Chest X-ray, AP view. Patient: 37 years old, sex M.
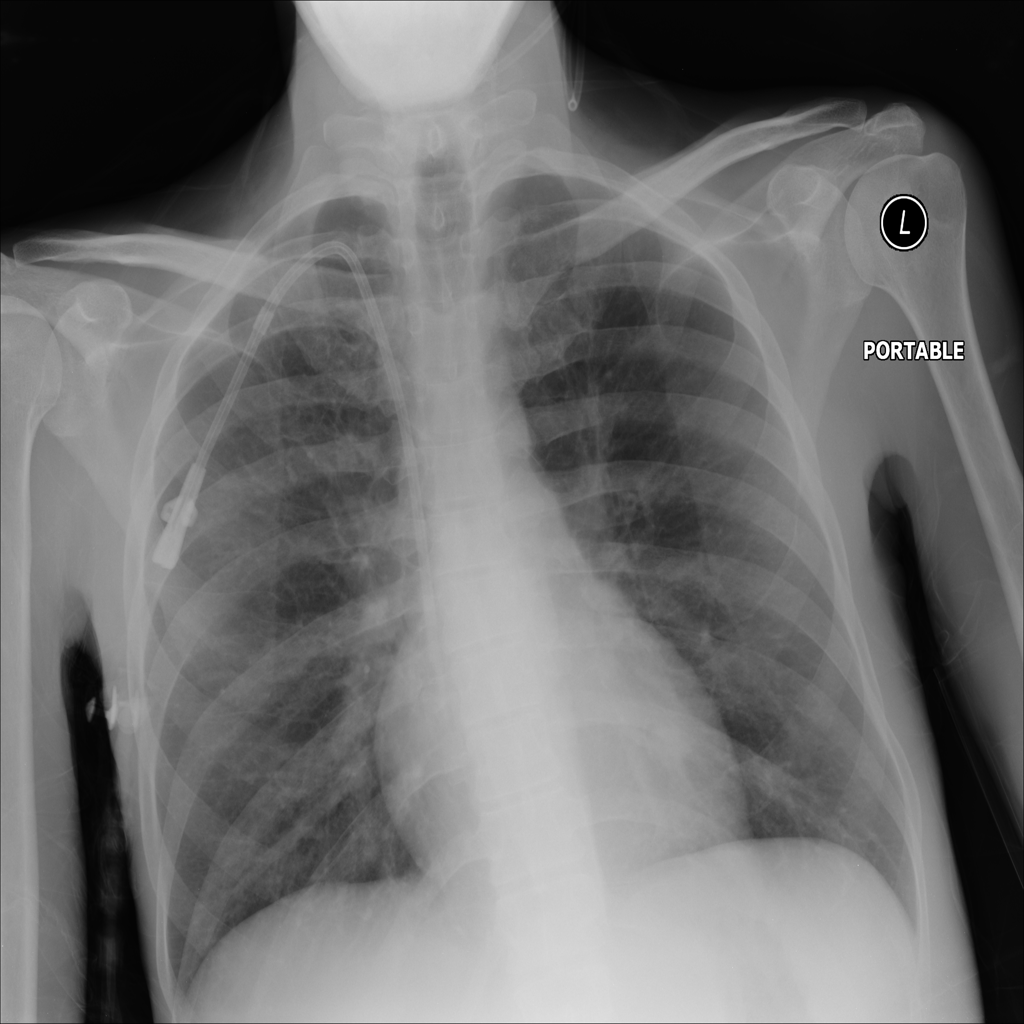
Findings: Nodule